Question: Count the number of objects in the diagram.
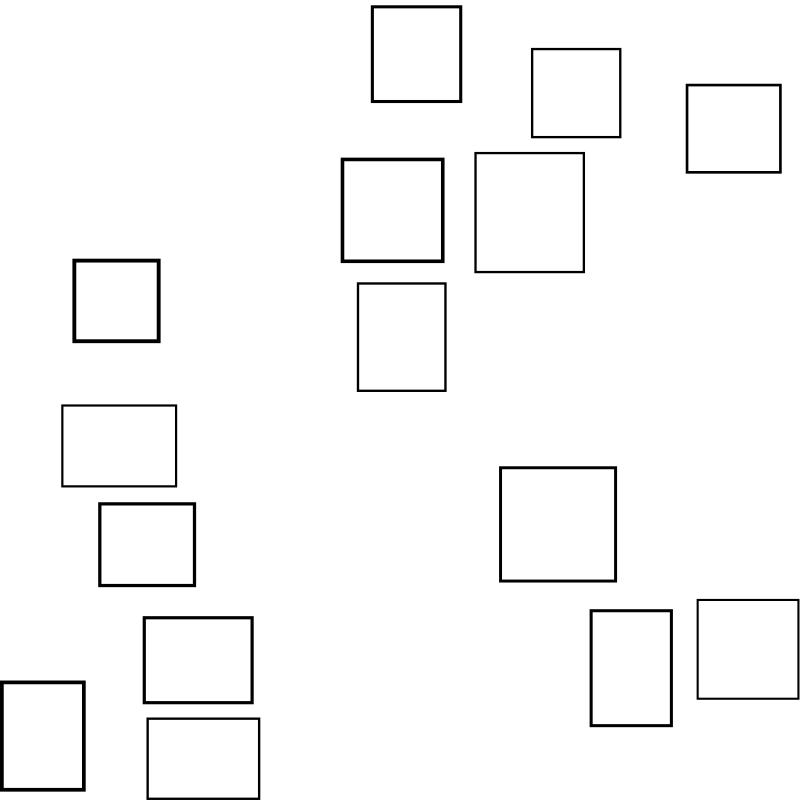
Answer: 15